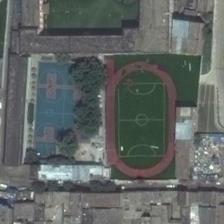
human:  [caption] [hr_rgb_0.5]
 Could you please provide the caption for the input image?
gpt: some buildings and green trees are around a playground and several basketball fields .

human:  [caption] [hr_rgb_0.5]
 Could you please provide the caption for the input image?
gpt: a football field and several basketball courts make up this area .

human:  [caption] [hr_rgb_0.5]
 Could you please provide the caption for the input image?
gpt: a playground with basketball fields next to it is surrounded by some green trees and many buildings .

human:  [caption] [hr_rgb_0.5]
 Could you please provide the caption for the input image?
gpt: a playground is surrounded by many buildings and several trees .

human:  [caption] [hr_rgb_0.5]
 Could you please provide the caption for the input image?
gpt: a playground is surrounded by many buildings and several trees .